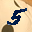
Label: 5